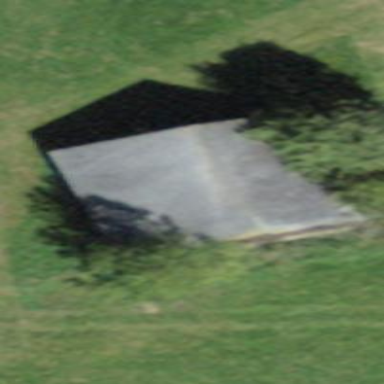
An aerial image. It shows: Rural barn.